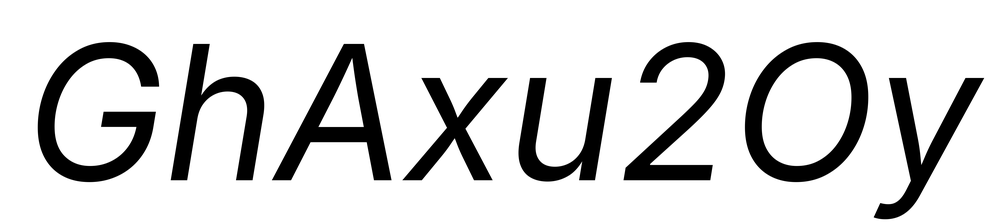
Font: Inter-Italic_Italic